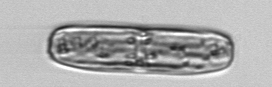
Label: Ephemera